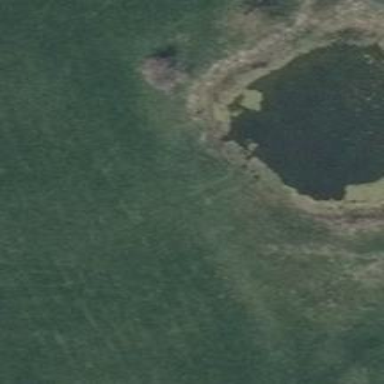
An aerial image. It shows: Pond surrounded by natural water.